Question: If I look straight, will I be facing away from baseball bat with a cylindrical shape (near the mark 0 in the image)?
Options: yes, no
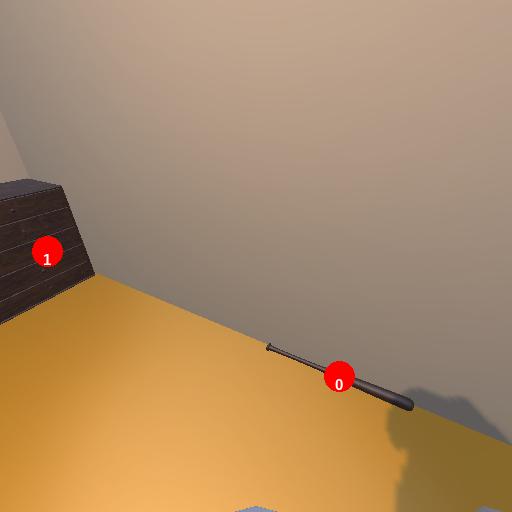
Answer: yes